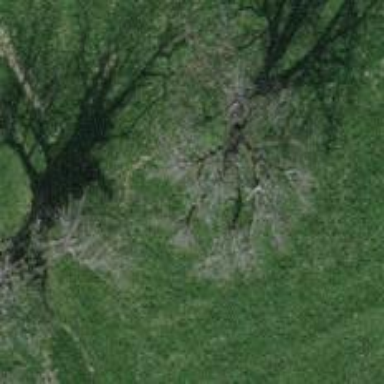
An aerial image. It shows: Beautiful tree in nature.